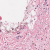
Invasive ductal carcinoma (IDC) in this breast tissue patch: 0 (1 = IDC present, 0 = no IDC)